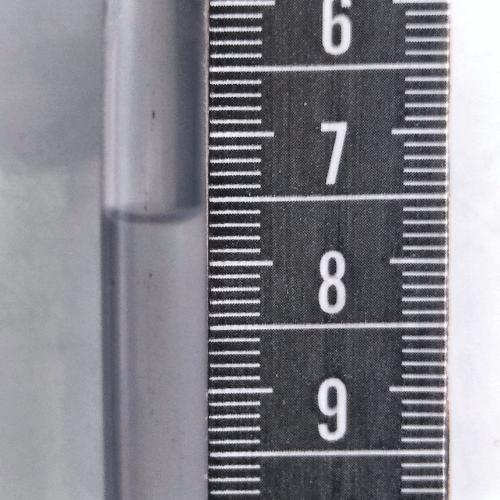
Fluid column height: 7.6 cm